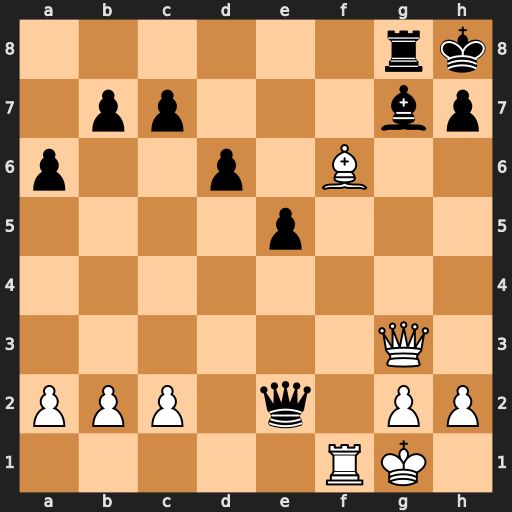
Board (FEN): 6rk/1pp3bp/p2p1B2/4p3/8/6Q1/PPP1q1PP/5RK1
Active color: w
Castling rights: -
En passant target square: -
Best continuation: Bxg7+ Rxg7 Rf8+ Rg8 Qxg8#